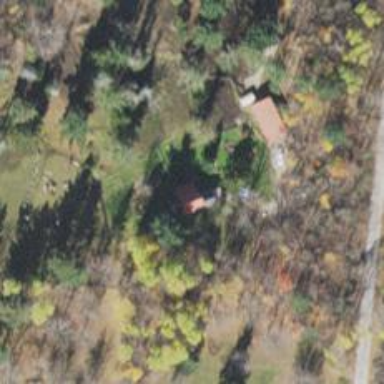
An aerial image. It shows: Simple house.